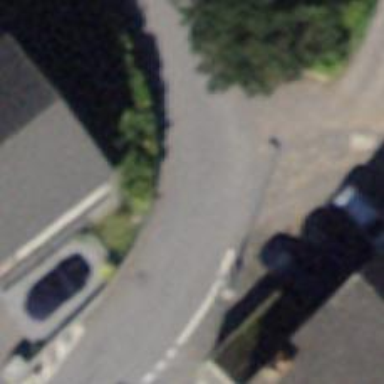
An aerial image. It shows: Residential road with asphalt surface and no sidewalk.